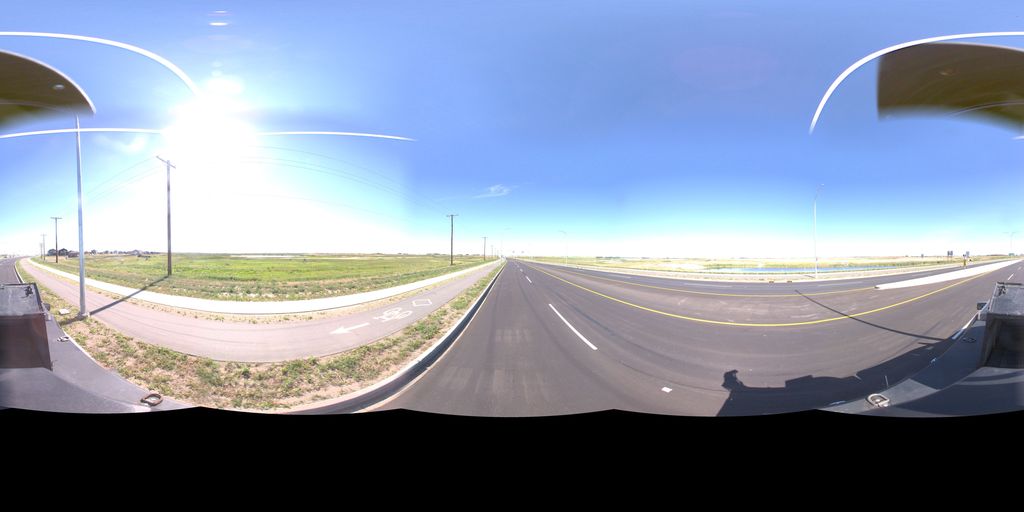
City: saskatoon